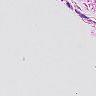
Metastatic tissue present: no